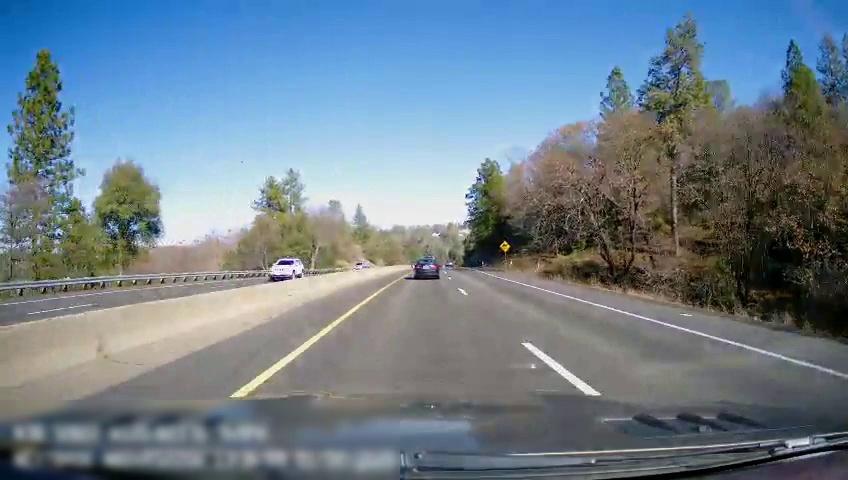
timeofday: Day
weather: Sunny
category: Drivable Space
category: Drivable Space
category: Vehicles | SUV
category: Vehicles | SUV
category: Vehicles | Car
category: Vehicles | SUV
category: Lanes | Current Lane
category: Lanes | Current Lane
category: Lanes | Alternate Lane
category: Lanes | Opposite Lane
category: Lanes | Opposite Lane
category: Traffic | Signs